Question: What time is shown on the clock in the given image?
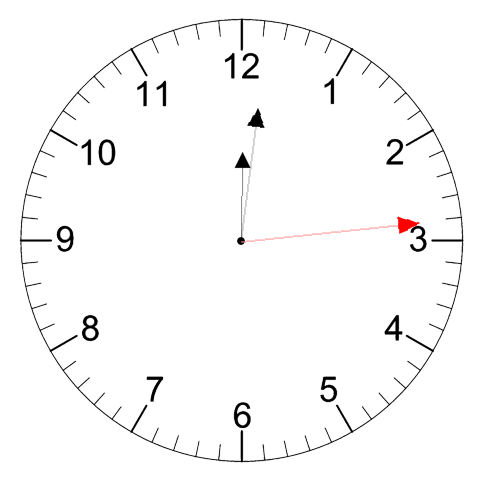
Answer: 12:01:14